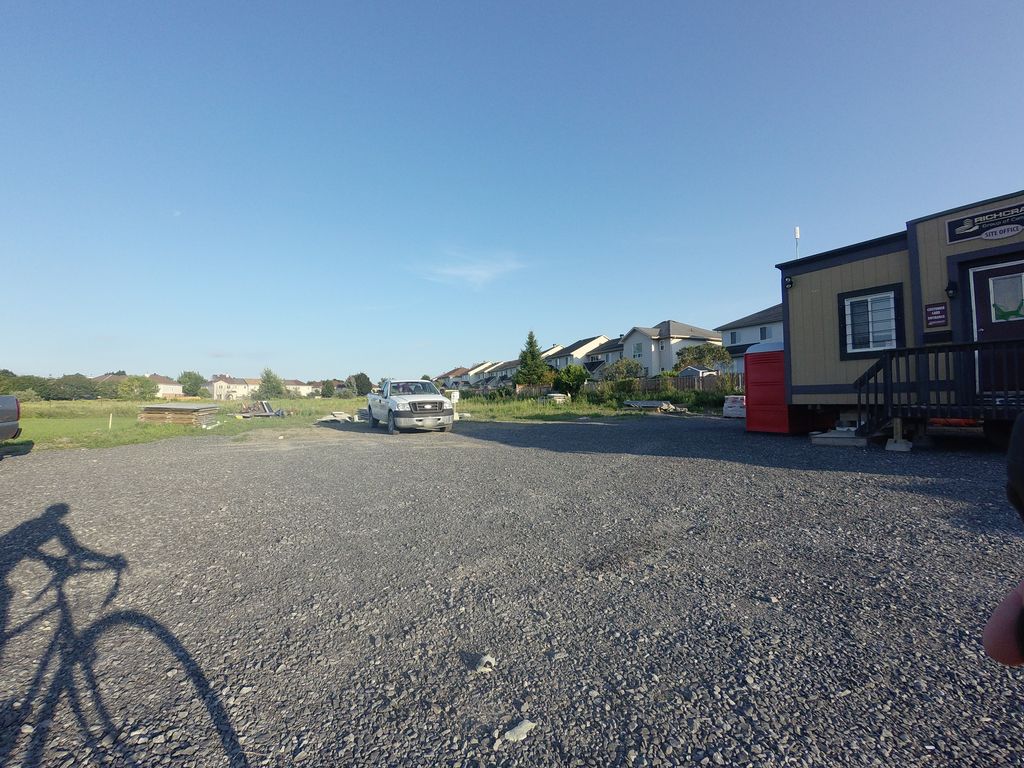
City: ottawa-gatineau